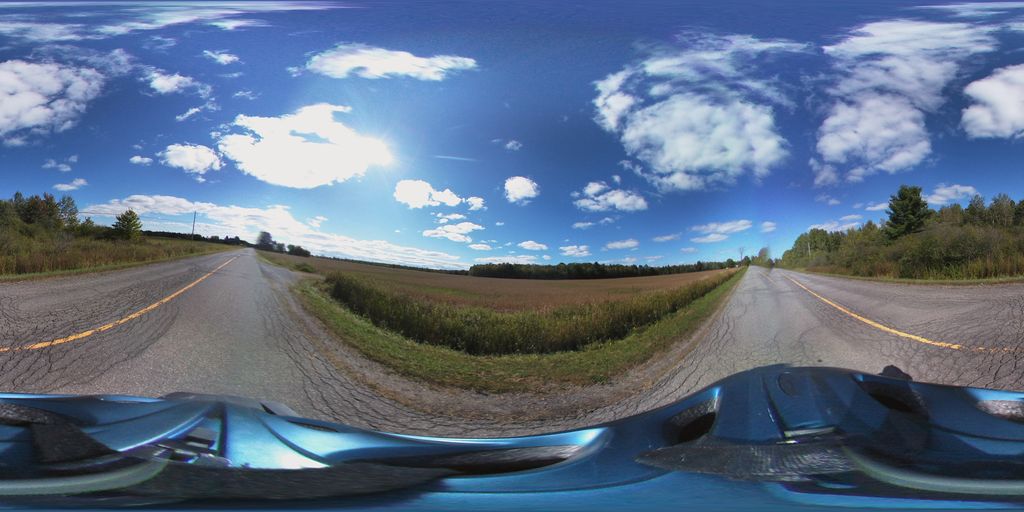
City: ottawa-gatineau